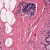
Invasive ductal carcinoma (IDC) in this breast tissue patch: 0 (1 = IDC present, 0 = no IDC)